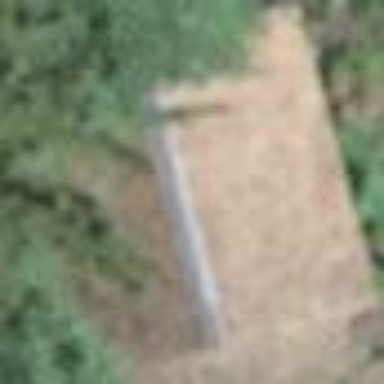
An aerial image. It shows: Rural barn.